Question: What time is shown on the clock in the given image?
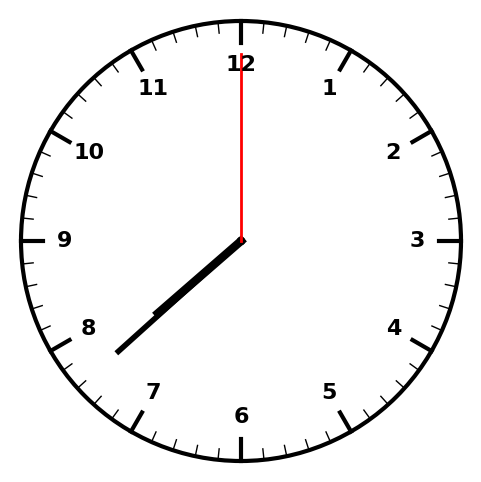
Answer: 07:38:00